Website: home-depot
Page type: delivery-shipping
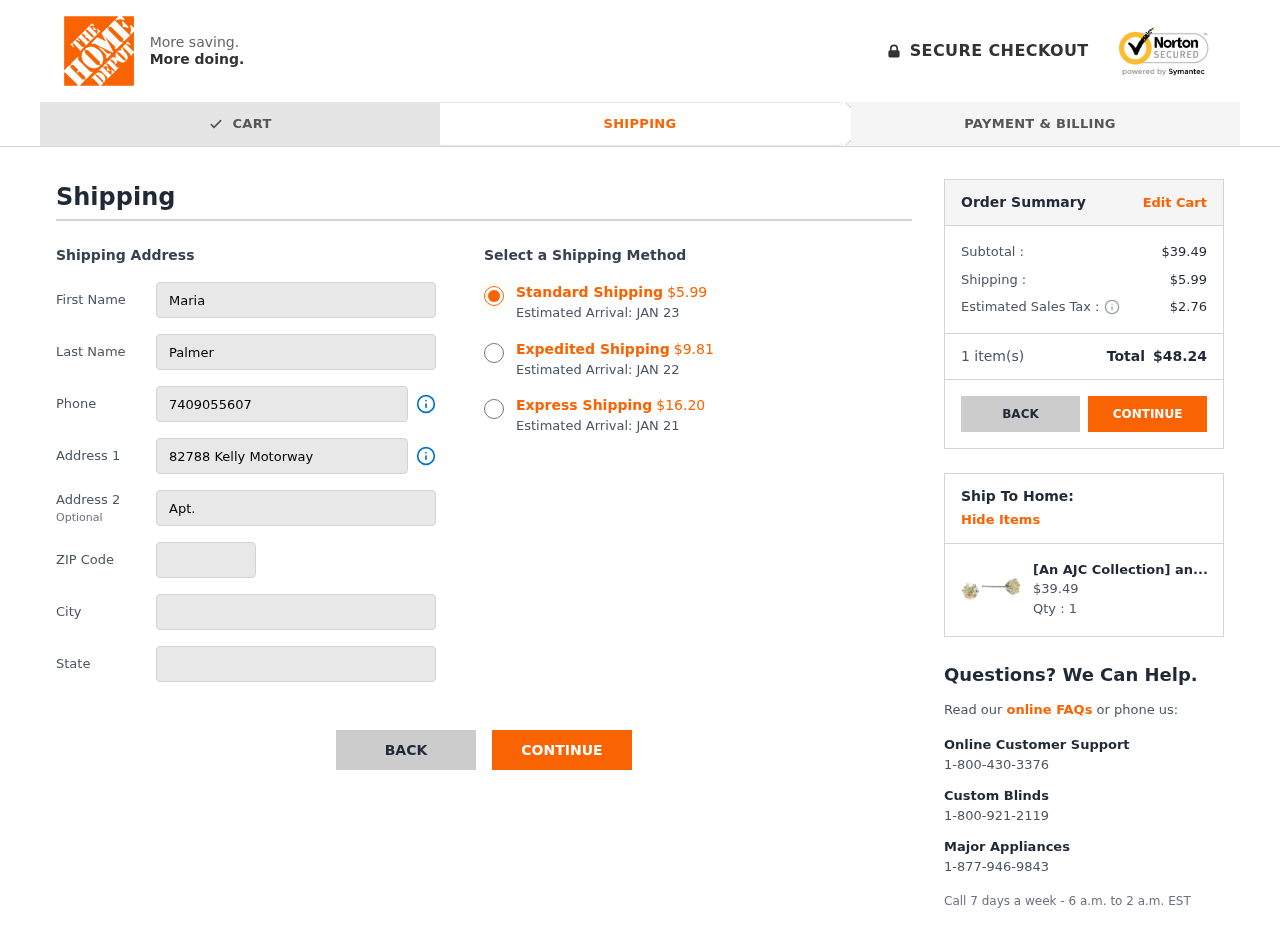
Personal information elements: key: PII_CITY
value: Port Mitchell
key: PII_FIRSTNAME
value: Maria
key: PII_LASTNAME
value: Palmer
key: PII_PHONE
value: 7409055607
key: PII_POSTCODE
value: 81615
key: PII_STATE
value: Arkansas
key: PII_STREET
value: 82788 Kelly Motorway
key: PII_STREET2
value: Apt. 391
Product elements: key: PRODUCT1_NAME
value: [An AJC Collection] an AJC Collection [] with a Certificate Diamond Platinum 900 Earrings total 1.00
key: PRODUCT1_PRICE
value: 39.49
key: PRODUCT1_QUANTITY
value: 1
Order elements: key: ORDER_SHIPPING_COST_STANDARD
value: $5.99
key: ORDER_DELIVERY_DATE
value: JAN 23
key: ORDER_SHIPPING_COST_EXPEDITED
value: $9.81
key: ORDER_DELIVERY_DATE_EXPEDITED
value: JAN 22
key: ORDER_SHIPPING_COST_EXPRESS
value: $16.20
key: ORDER_DELIVERY_DATE_EXPRESS
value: JAN 21
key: ORDER_SUBTOTAL
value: $39.49
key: ORDER_SHIPPING_COST
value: $5.99
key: ORDER_TAX
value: $2.76
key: ORDER_NUM_ITEMS
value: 1
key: ORDER_TOTAL
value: $48.24